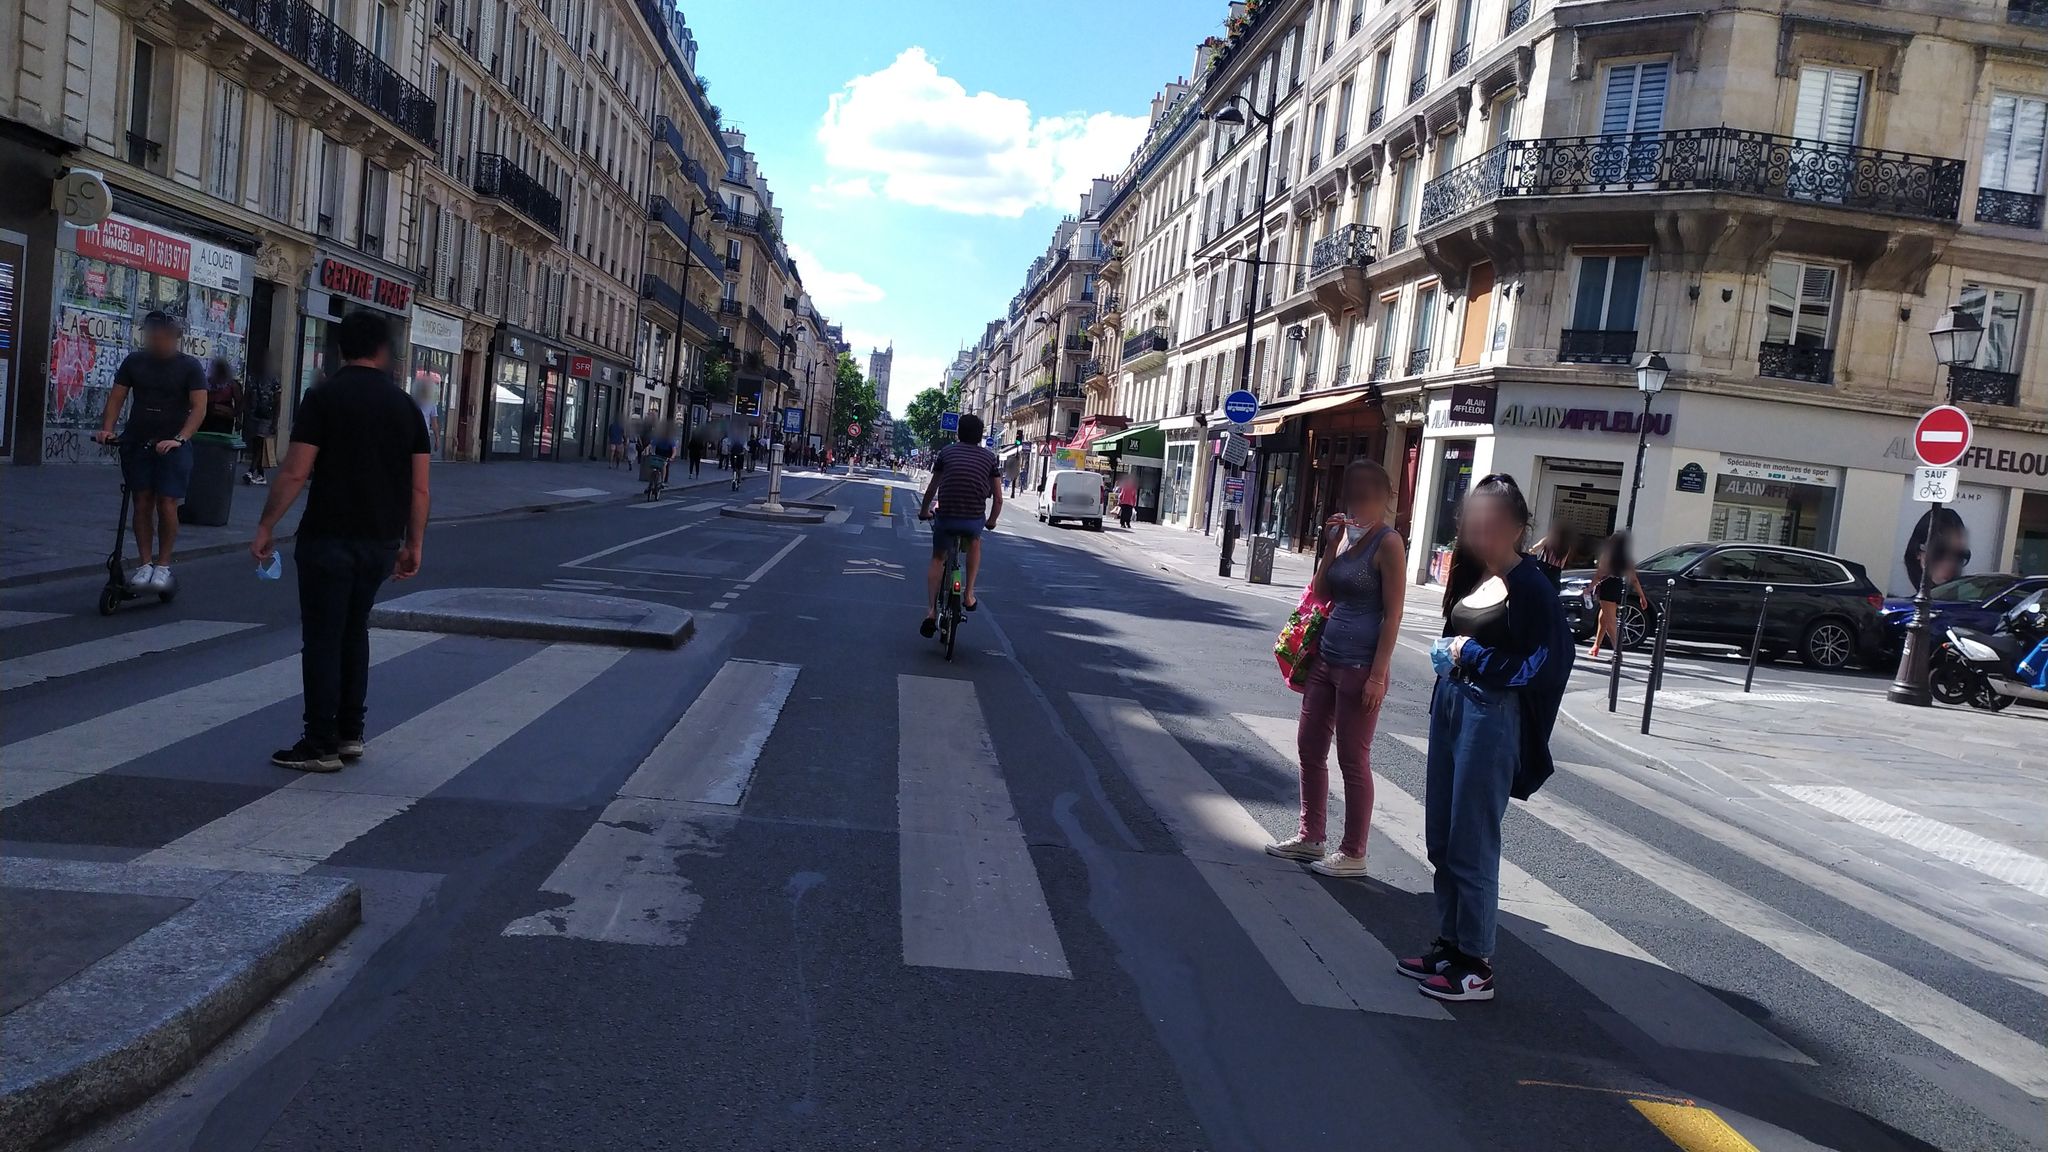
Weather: clear
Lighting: day
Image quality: good
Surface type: walking surface
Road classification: service
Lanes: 1.0
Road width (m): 3.0
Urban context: urban centre
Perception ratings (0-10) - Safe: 3.93, Lively: 8.69, Beautiful: 7.17, Boring: 1.92, Depressing: 2.35, Wealthy: 8.39